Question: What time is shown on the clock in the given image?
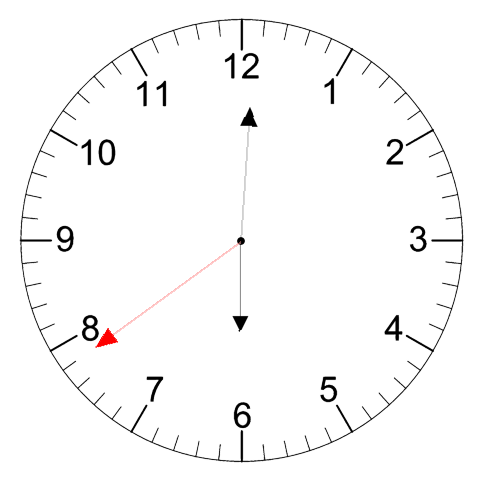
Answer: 06:00:39